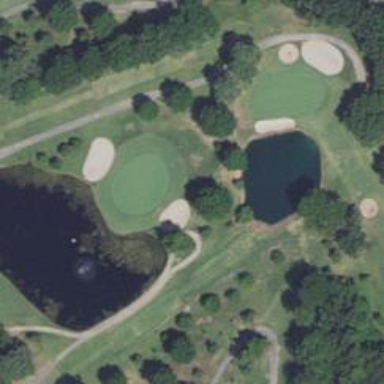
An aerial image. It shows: Golf cartpath that is also road path.